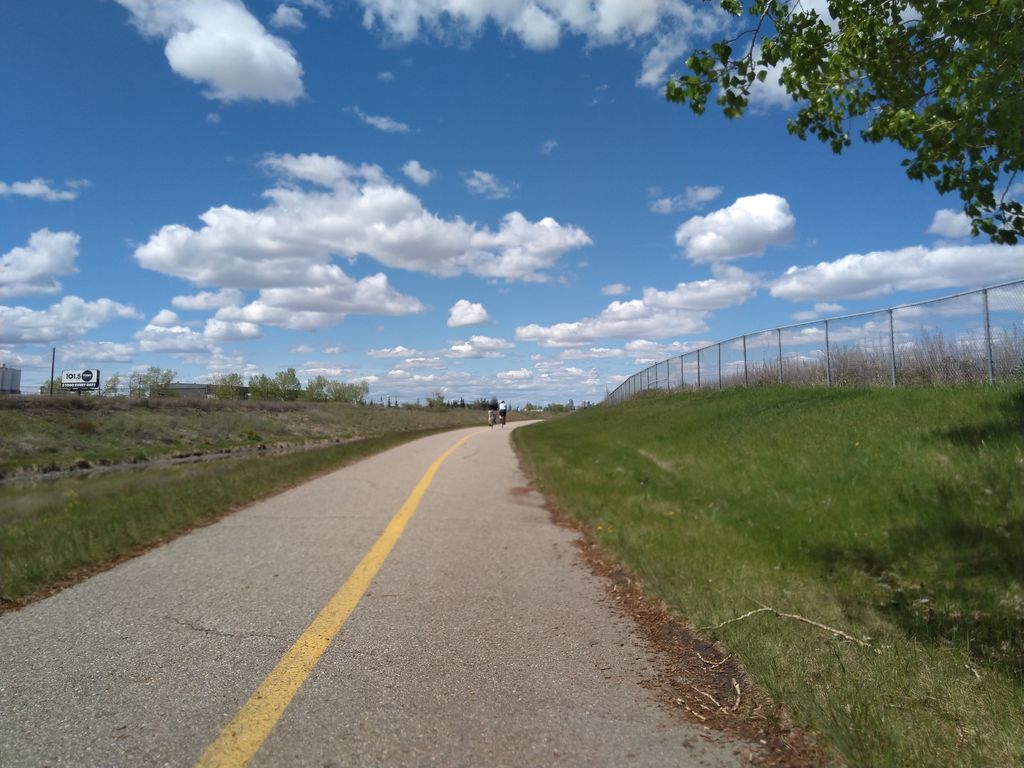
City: calgary